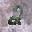
Label: 2